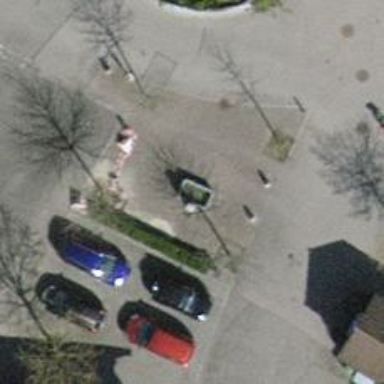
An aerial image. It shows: Fountain.